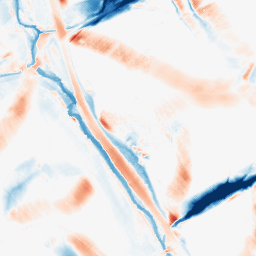
Category: morphological
Decomposition family: morphological_diamond
Decomposition parameters: operation: average
radius: 20
Upsampling method: lanczos
Upsampling parameters: scale: 8
Upsampling scale: 8